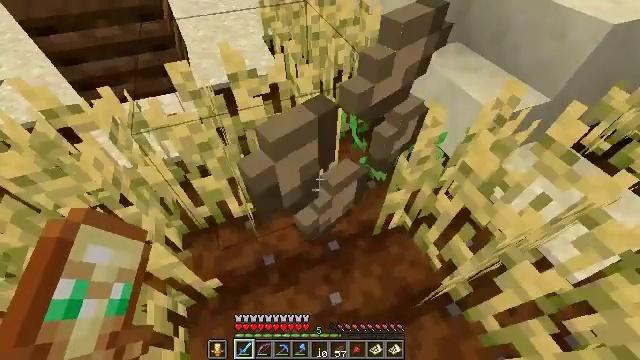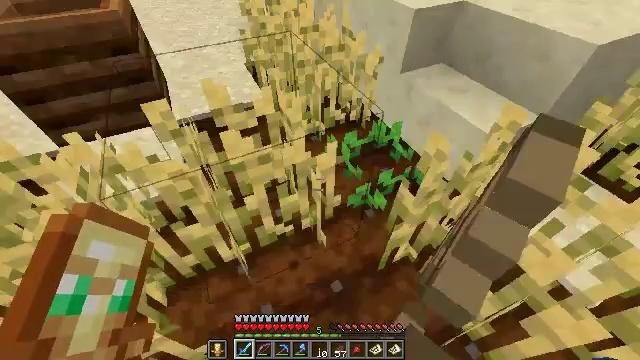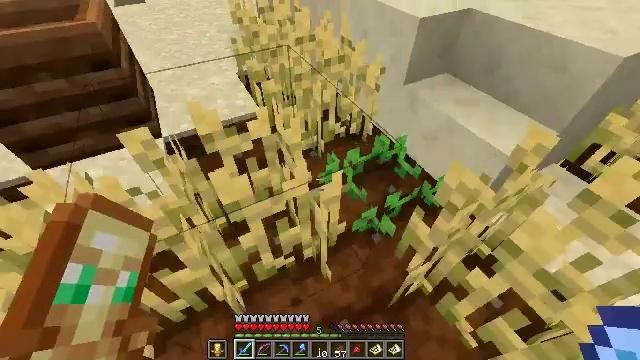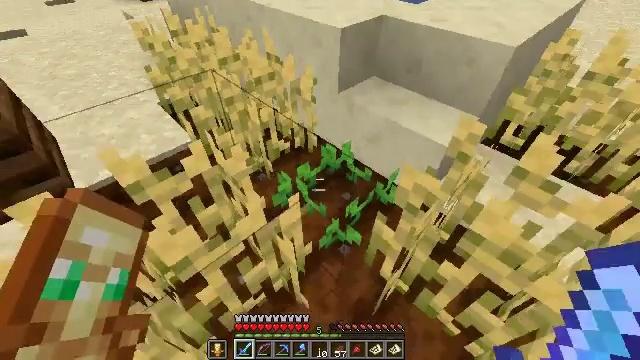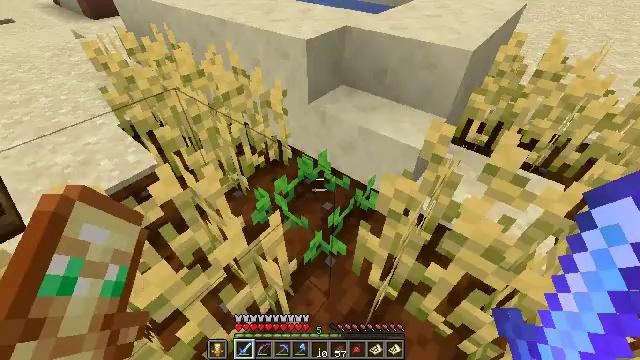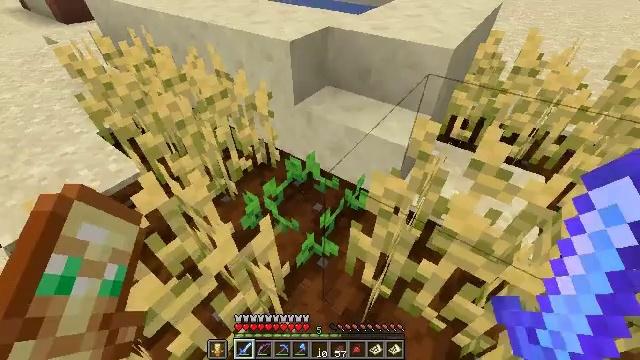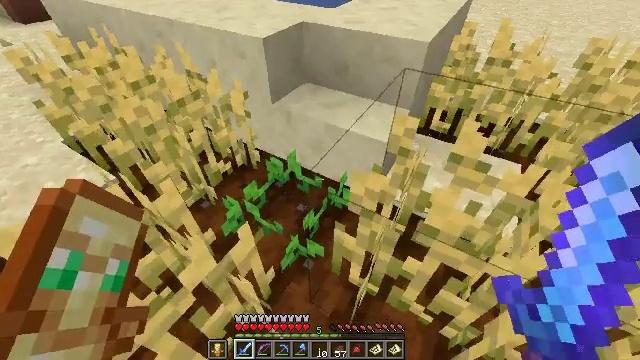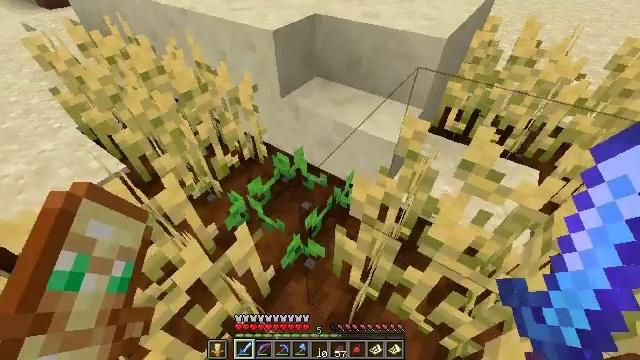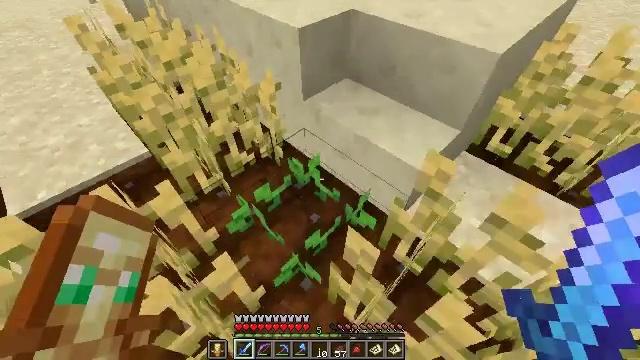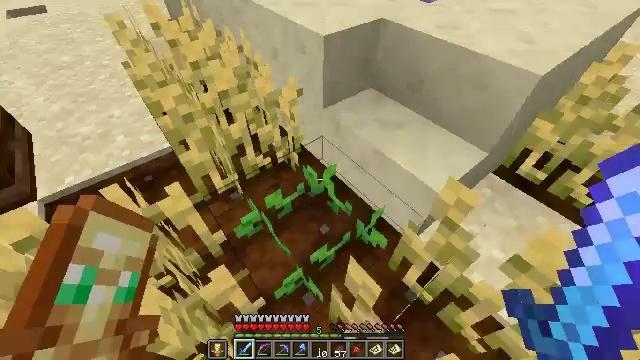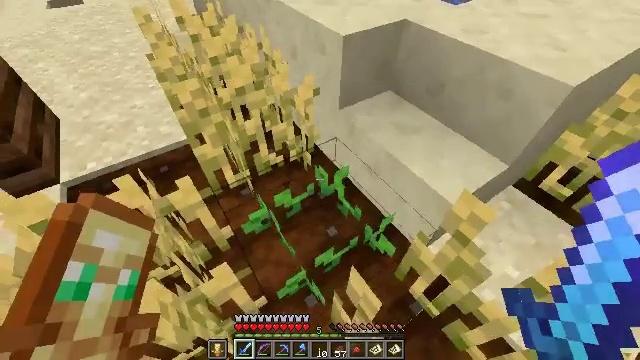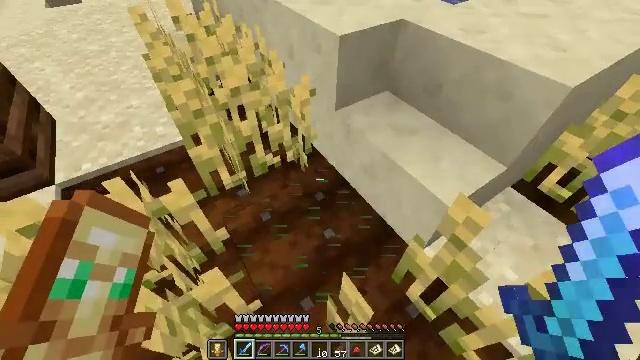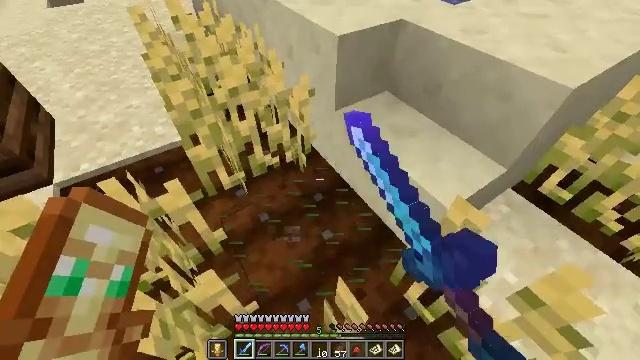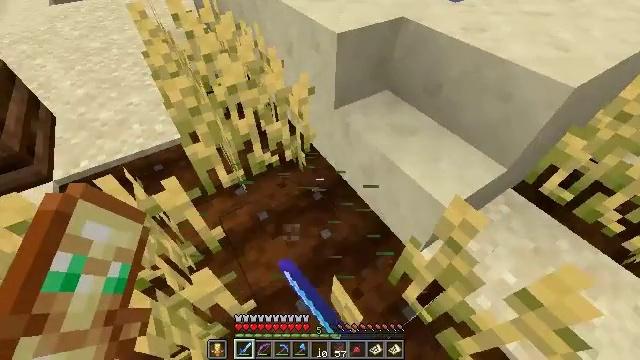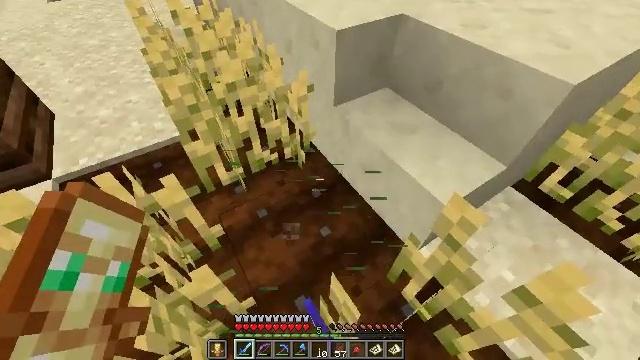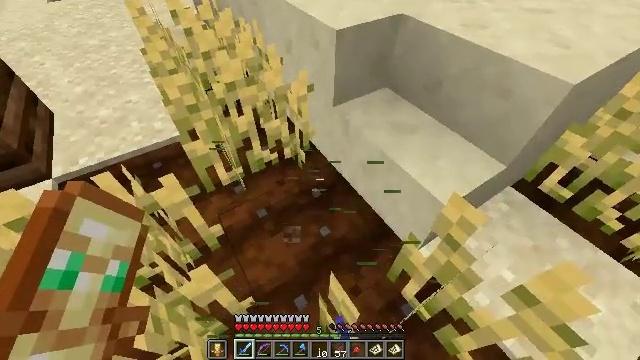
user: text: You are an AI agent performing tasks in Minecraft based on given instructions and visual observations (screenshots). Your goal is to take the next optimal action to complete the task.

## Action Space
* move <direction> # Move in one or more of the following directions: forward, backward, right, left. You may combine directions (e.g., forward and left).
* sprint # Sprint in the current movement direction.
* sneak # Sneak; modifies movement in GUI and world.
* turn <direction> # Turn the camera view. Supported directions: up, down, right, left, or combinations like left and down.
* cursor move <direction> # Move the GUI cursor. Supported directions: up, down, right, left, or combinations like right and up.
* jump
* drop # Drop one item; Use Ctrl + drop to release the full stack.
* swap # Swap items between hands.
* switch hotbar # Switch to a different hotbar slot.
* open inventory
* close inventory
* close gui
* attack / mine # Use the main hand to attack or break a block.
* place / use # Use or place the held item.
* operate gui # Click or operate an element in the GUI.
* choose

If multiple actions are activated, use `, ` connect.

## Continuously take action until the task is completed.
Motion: motion action
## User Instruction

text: Collect beetroots from the field.
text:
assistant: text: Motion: move forward, turn right and up
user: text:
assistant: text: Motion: turn right
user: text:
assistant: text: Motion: turn right and up
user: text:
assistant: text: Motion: turn right and up
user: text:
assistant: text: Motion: turn right
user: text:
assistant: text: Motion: move forward and move right, turn right
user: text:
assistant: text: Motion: move forward and move right, turn left and down
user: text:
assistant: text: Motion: move forward, turn left and down
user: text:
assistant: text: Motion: turn left
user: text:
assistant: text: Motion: turn left
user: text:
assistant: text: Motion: attack / mine
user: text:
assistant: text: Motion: attack / mine
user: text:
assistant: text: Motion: no_op
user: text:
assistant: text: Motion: no_op
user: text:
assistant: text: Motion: no_op
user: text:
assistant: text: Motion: no_op
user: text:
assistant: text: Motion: no_op